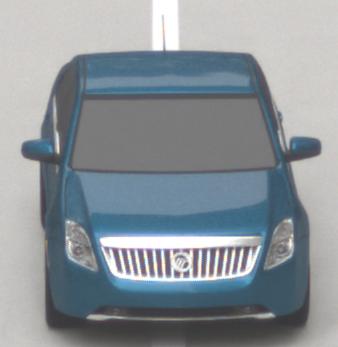
Make: Mercury
Model: Milan
Detailed model: -
Model produced from: 2009
Model produced until: 2010
Doors: 4
Color: blue
Road condition: dry road
Daytime: midday
Contrast: low contrast